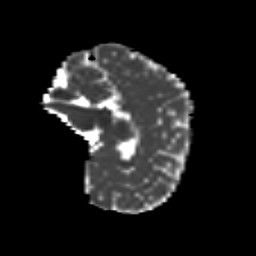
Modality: MD
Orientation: sagittal
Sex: female
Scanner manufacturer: siemens
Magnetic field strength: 3 T
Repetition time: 5 s
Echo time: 0.071 s